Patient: sex M, age 73
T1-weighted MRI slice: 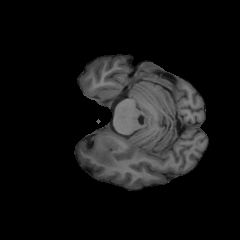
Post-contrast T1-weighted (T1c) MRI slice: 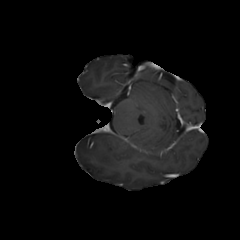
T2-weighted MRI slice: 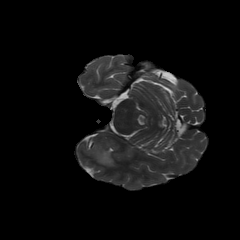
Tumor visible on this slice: yes
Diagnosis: Glioblastoma, IDH-wildtype
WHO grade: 4